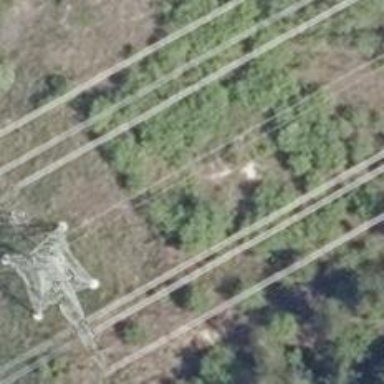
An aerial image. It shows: Historic power tower.